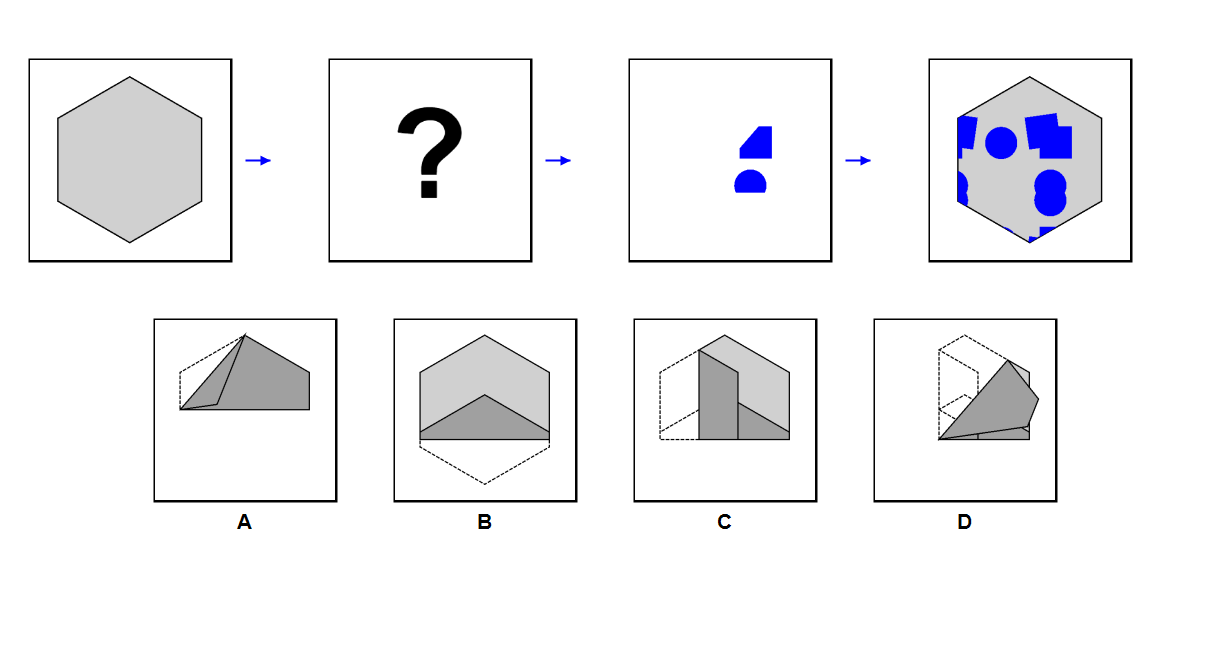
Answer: A